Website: home-depot
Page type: delivery-shipping
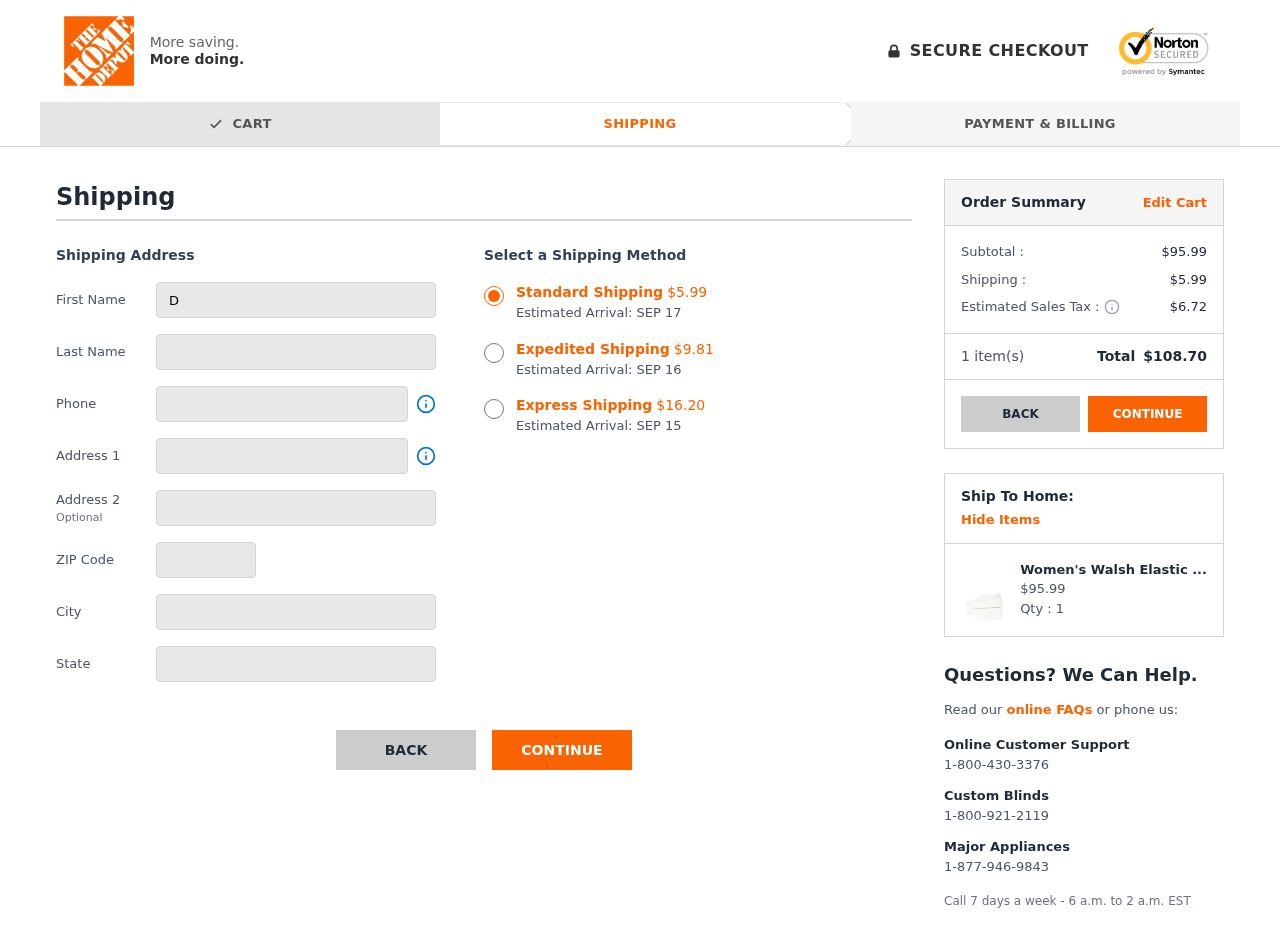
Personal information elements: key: PII_CITY
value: North Megan
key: PII_FIRSTNAME
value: Don
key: PII_LASTNAME
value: Young
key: PII_PHONE
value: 4997682210
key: PII_POSTCODE
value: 08089
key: PII_STATE
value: Wisconsin
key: PII_STREET
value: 235 Amanda Garden
Product elements: key: PRODUCT1_NAME
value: Women's Walsh Elastic Trainer White (White) 8 UK (41 EU)
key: PRODUCT1_PRICE
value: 95.99
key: PRODUCT1_QUANTITY
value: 1
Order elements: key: ORDER_SHIPPING_COST_STANDARD
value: $5.99
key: ORDER_DELIVERY_DATE
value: SEP 17
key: ORDER_SHIPPING_COST_EXPEDITED
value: $9.81
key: ORDER_DELIVERY_DATE_EXPEDITED
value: SEP 16
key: ORDER_SHIPPING_COST_EXPRESS
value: $16.20
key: ORDER_DELIVERY_DATE_EXPRESS
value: SEP 15
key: ORDER_SUBTOTAL
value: $95.99
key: ORDER_SHIPPING_COST
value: $5.99
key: ORDER_TAX
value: $6.72
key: ORDER_NUM_ITEMS
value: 1
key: ORDER_TOTAL
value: $108.70